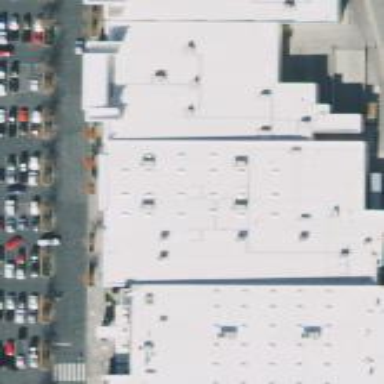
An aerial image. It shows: Retail building.